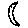
Label: moon